Question: -
I have a document stored on HELLOSIGN which is supposed to be sent to a signer after prepopulating it with some data. Additionally, I have a field in the document where in I should be able to upload the signer image from my DB.-
'''
TemplateSignatureRequest request = new TemplateSignatureRequest();
request.setTitle(title);
request.setSubject(emailSubject);
request.setMessage(message);
request.setSigner("ROLE", "<<email_id>>", name);
request.setClientId(CLIENT_ID);
request.setTemplateId(TEMPLATE_ID);
request.setTestMode(true);
request.setCustomFields(customFields);
HelloSignClient client = new HelloSignClient(API_KEY);
client.sendTemplateSignatureRequest(request);
'''
: Is there a way I can directly populate the image in the request object by using something like:
'request.setDocuments(docs);'
Or is there any other way I can achieve this?
I am trying to replace the Picture section in the image below

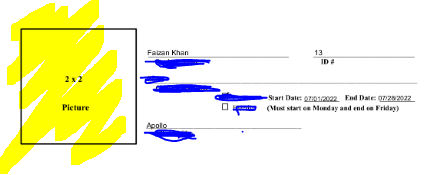
Answer: I reached out to apisupport@hellosign.com to ask them if there is any way to achieve this, and this is the response I got:
So, I figured out a work around using PDF stamper
'''
private byte[] stampImageToDoc() throws Exception {
try {
PdfReader pdfReader = new PdfReader(<<template_pdf_path>>);
ByteArrayOutputStream os = new ByteArrayOutputStream();
PdfStamper pdfStamper = new PdfStamper(pdfReader, os);
PdfContentByte cb = pdfStamper.getOverContent(1);
File file = new File(<<imagePath>>);
byte[] imageFile = FileUtils.readFileToByteArray(file);
if (imageFile != null) {
Image image = Image.getInstance(imageFile);
image.scaleAbsoluteHeight(150);
image.scaleAbsoluteWidth(150);
image.setAbsolutePosition(29, 500); //position
cb.addImage(image);
}
pdfStamper.close();
return os.toByteArray();
} catch (DocumentException e) {
e.printStackTrace();
throw e;
} catch (IOException e) {
e.printStackTrace();
throw e;
}
}
}
'''
Instead of using TemplateSignatureRequest we will be using SignatureRequest and add the stamped doc to send request::
'''
SignatureRequest request = new SignatureRequest();
List<Signer> signers = new ArrayList<>();
Signer signer = new Signer(req.getStudentEmail(), "DME");
signers.add(signer);
request.setTitle(title);
request.setSubject(emailSubject);
request.setMessage(message);
request.setSigners(signers);
request.setClientId(CLIENT_ID);
request.setTestMode(true);
// Image
byte[] docBytes = stampImageToDoc();
List<Document> docs = new ArrayList<>();
Document d = new Document();
File tempFile = new File(<<temporary_path>>);
FileUtils.writeByteArrayToFile(tempFile, docBytes);
d.setFile(tempFile);
docs.add(d);
request.setDocuments(docs);
HelloSignClient client = new HelloSignClient(API_KEY);
client.sendSignatureRequest(request);
'''